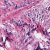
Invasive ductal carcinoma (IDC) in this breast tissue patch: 0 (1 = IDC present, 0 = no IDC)